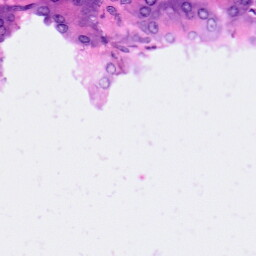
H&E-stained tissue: Pancreatic